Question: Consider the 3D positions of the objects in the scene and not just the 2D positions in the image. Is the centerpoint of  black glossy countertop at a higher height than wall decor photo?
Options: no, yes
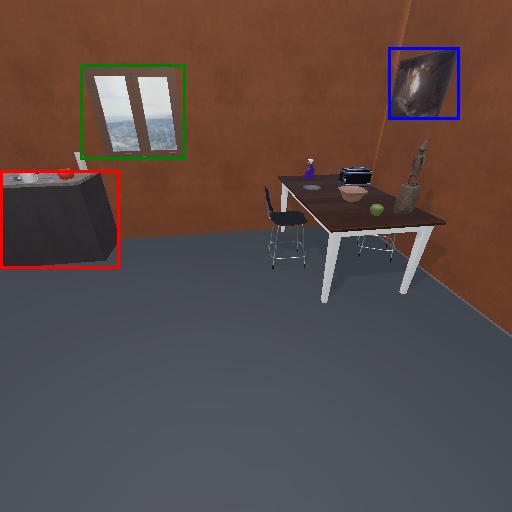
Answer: no